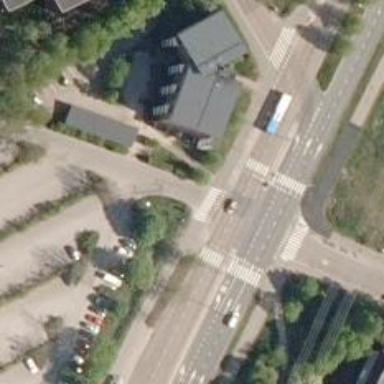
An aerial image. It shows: Road with "give way" sign.